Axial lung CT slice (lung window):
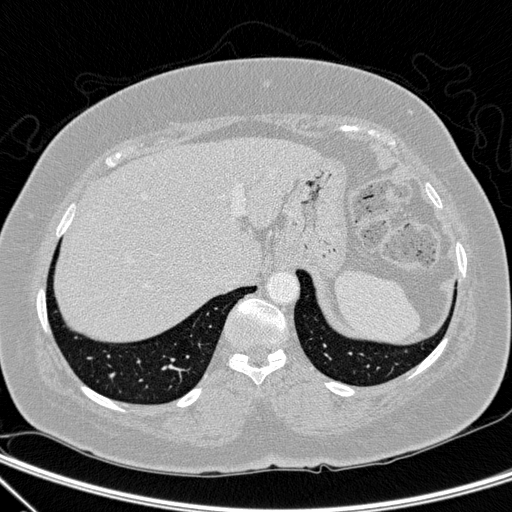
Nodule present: no